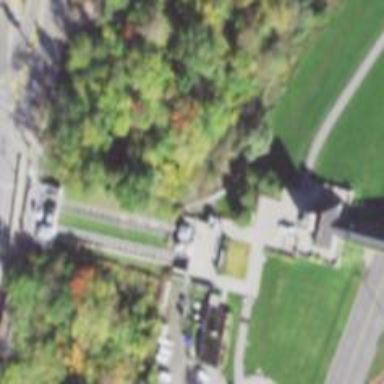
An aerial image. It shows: Funicular railway.